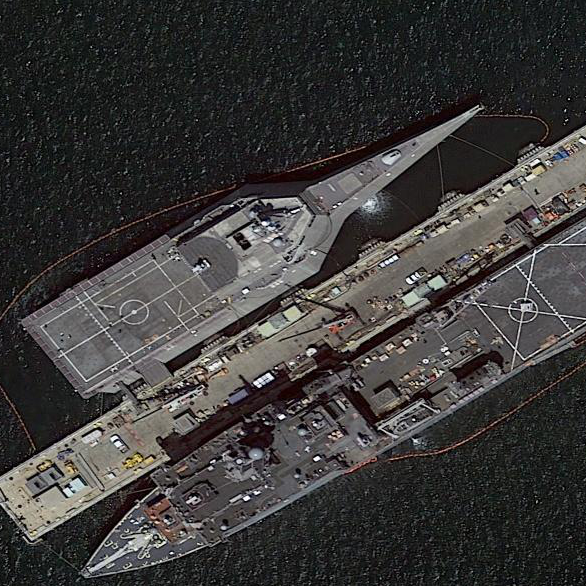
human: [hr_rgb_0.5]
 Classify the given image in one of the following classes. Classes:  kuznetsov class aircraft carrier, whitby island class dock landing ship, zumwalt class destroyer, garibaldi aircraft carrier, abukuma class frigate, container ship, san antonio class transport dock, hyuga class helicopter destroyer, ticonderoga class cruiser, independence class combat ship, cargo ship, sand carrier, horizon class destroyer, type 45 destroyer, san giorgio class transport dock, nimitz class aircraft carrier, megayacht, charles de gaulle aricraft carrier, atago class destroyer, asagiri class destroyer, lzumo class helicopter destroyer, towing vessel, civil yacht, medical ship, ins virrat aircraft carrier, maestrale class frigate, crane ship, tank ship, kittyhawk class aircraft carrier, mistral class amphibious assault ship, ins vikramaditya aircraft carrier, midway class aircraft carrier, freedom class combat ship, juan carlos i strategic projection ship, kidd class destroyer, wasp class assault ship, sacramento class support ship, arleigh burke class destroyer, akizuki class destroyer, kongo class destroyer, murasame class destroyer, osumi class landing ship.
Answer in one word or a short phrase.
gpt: Independence class combat ship